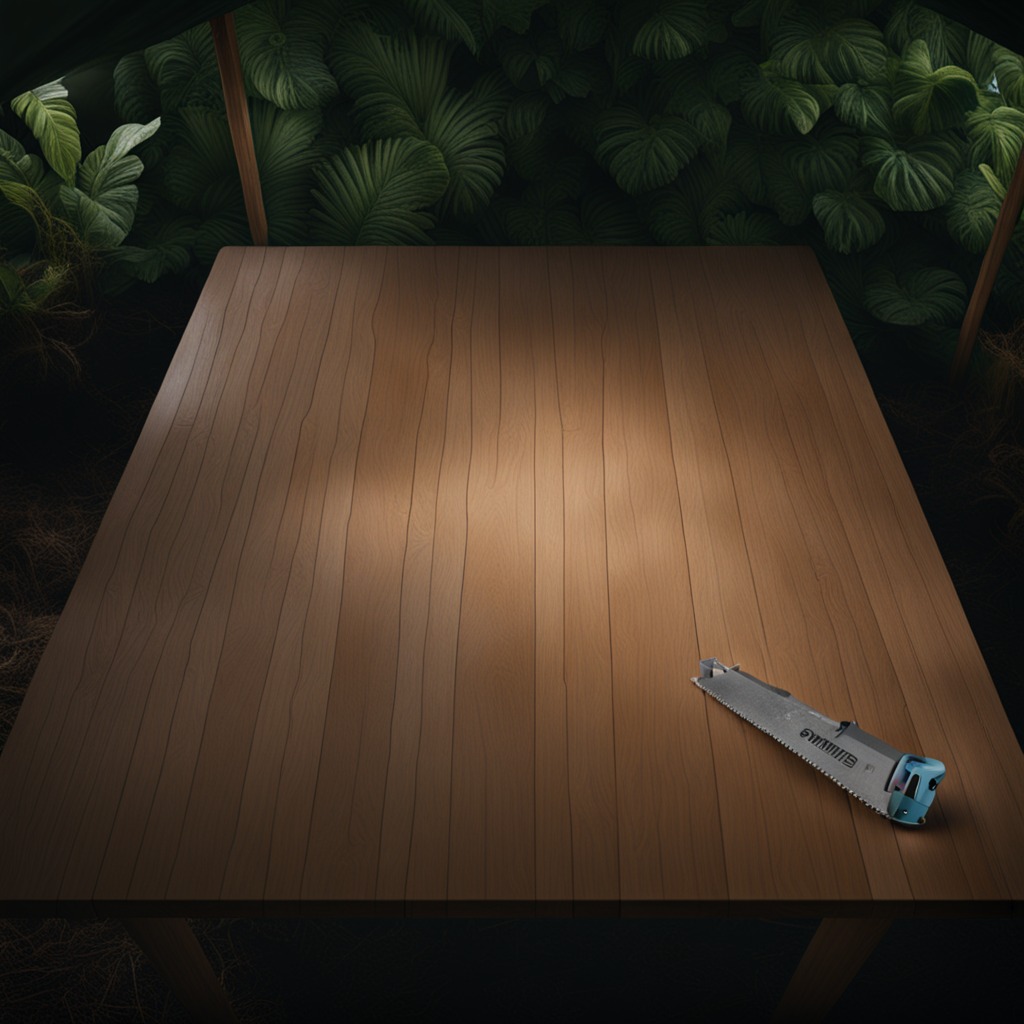
A metal saw is lying on the wooden table inside a jungle field workshop tent at night.